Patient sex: M
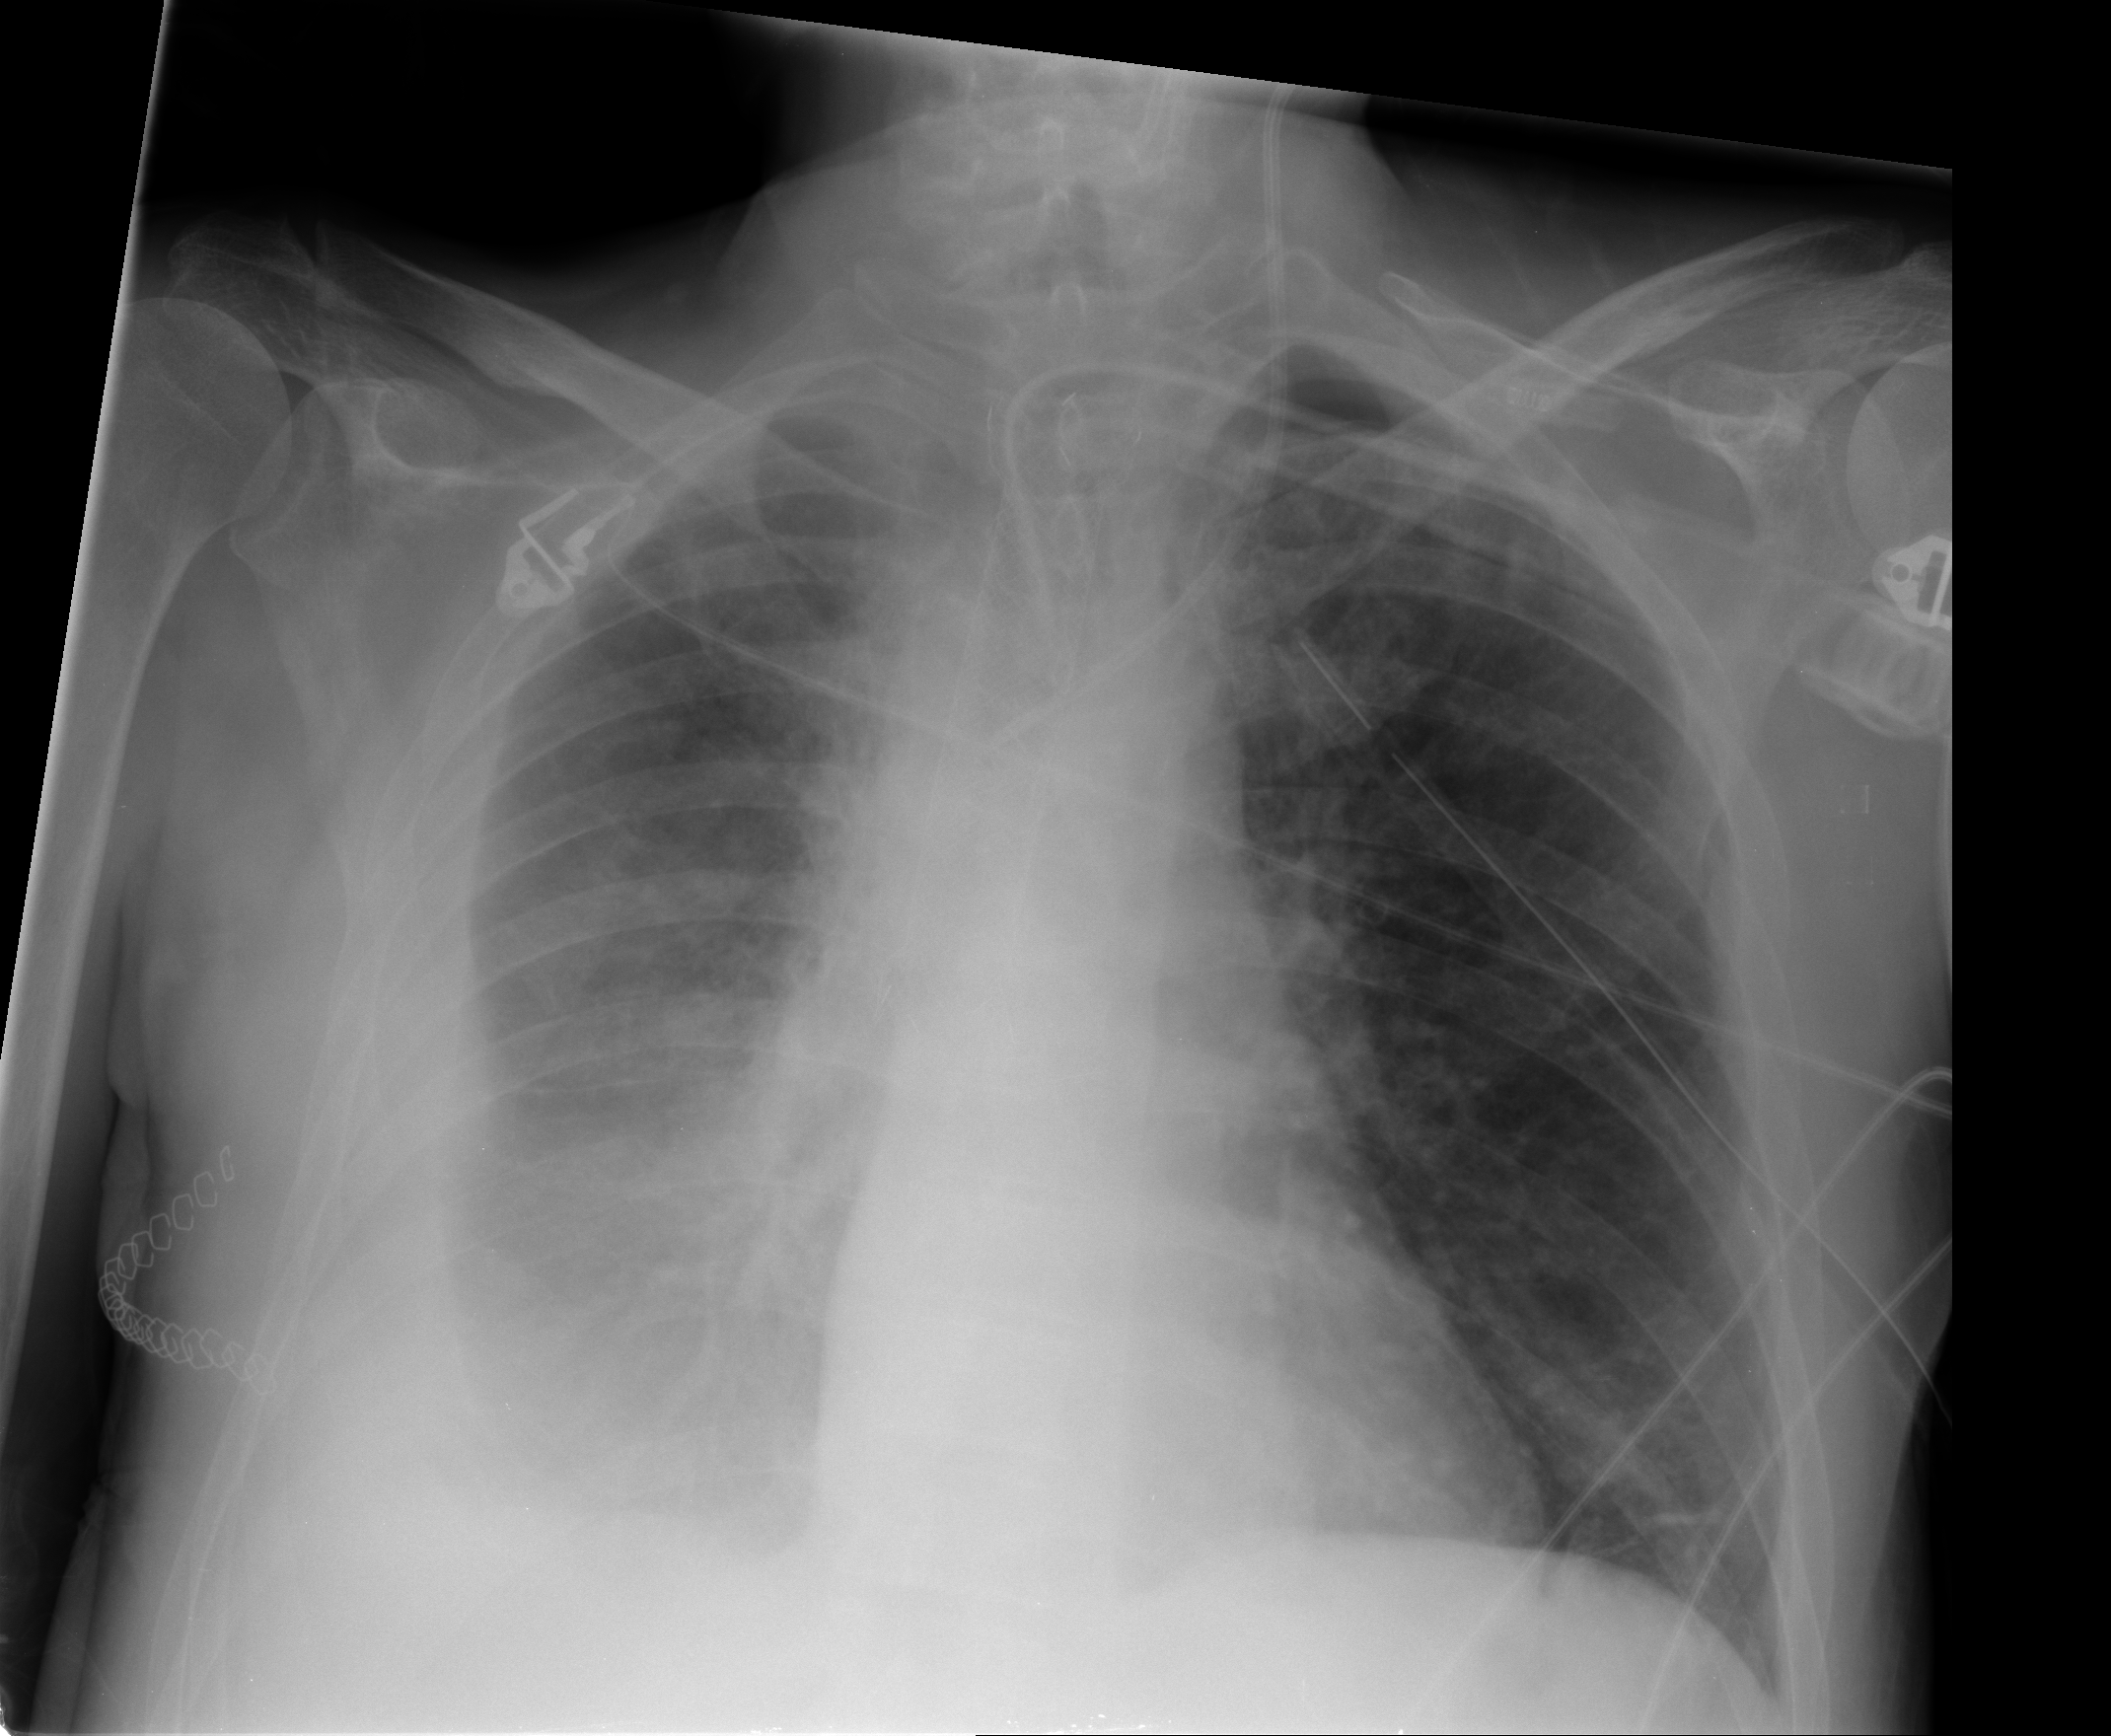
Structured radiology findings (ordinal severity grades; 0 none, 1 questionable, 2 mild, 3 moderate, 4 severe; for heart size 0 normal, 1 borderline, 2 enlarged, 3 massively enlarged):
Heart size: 0
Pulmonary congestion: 2
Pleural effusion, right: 3
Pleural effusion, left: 0
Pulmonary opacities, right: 2
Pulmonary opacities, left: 0
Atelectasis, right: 3
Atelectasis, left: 2